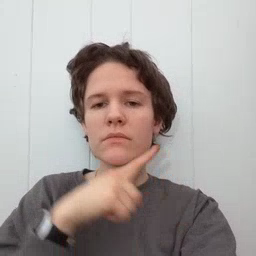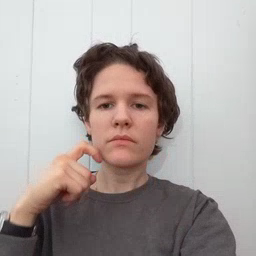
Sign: dry